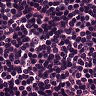
Metastatic tissue present: no